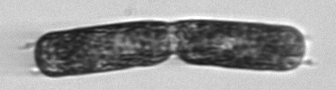
Label: Hemiaulus